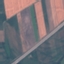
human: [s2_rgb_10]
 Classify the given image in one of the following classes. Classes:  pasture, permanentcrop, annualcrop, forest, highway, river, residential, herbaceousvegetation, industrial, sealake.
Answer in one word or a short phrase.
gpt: Highway